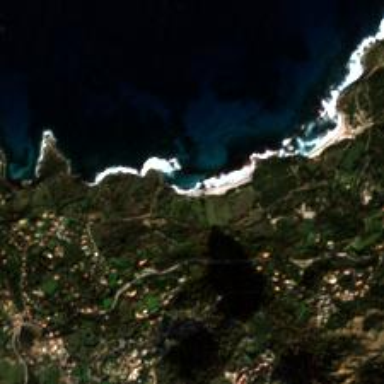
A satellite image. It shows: Picturesque coastline scene.